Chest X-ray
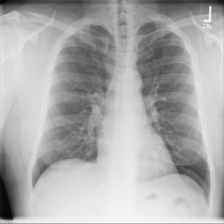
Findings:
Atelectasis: negative
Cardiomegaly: negative
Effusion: negative
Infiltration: negative
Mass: negative
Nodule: negative
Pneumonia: negative
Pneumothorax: negative
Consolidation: negative
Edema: negative
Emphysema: negative
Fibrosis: negative
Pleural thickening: negative
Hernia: negative